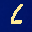
Label: 6